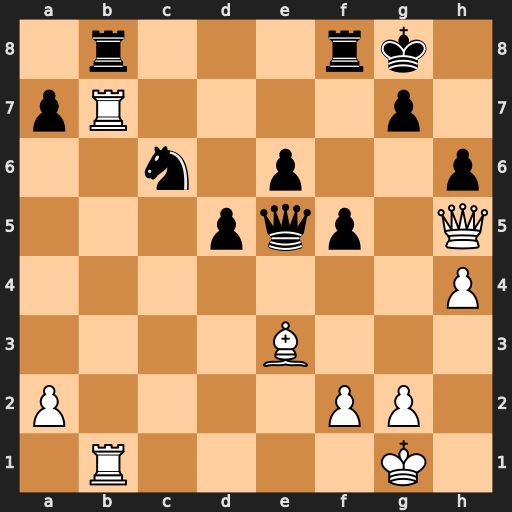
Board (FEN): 1r3rk1/pR4p1/2n1p2p/3pqp1Q/7P/4B3/P4PP1/1R4K1
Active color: w
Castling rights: -
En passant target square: -
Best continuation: Bxh6 Rxb7 Rxb7 Qa1+ Kh2